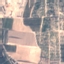
Land use / land cover: PermanentCrop